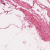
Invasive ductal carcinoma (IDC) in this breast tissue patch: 1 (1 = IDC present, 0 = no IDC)